Interaction volume radius: 5 \u00c5
Interaction volume height: 50 \u00c5
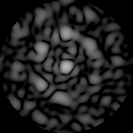
Disorder parameter: 0.584